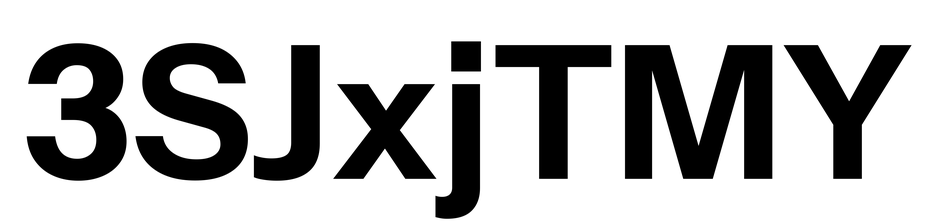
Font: InstrumentSans_Bold